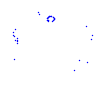
Particle: kaon